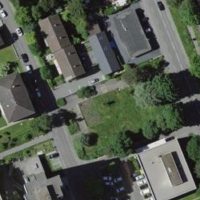
EUNIS habitat code: 54
Species observed at this site:
Lycaena phlaeas
Epilobium hirsutum
Aglais urticae
Campanula glomerata
Pieris napi